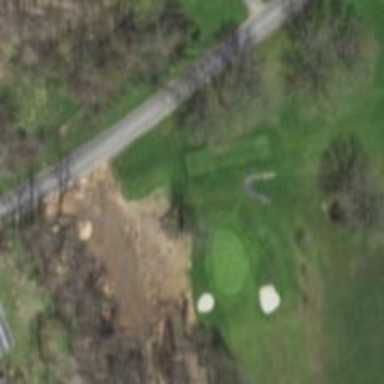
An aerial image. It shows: Golf hole.